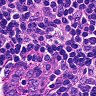
Metastatic tissue present: no